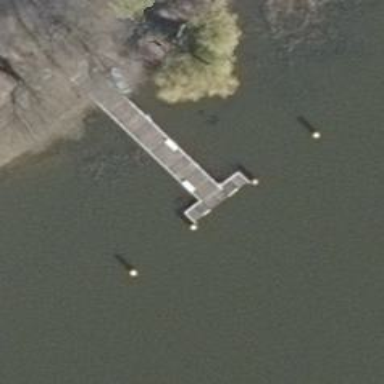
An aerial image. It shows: Man-made pier.